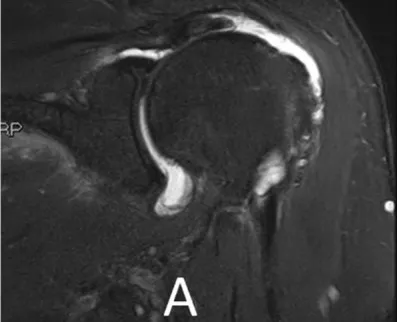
Magnetic Resonance Imaging (MRI) images depicting the retracted full-thickness tear of the supraspinatus tendon.
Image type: radiology (mri)